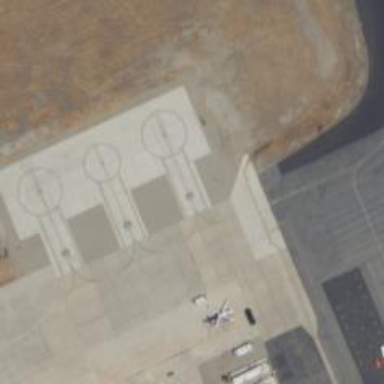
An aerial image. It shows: Image of taxiway at airport.